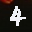
Label: 4